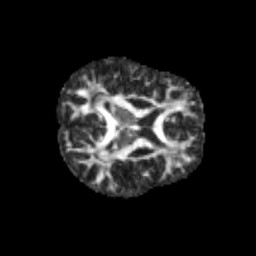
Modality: FA
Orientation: axial
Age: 10
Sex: male
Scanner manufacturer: siemens
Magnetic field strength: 3 T
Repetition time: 3.8 s
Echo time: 0.07 s